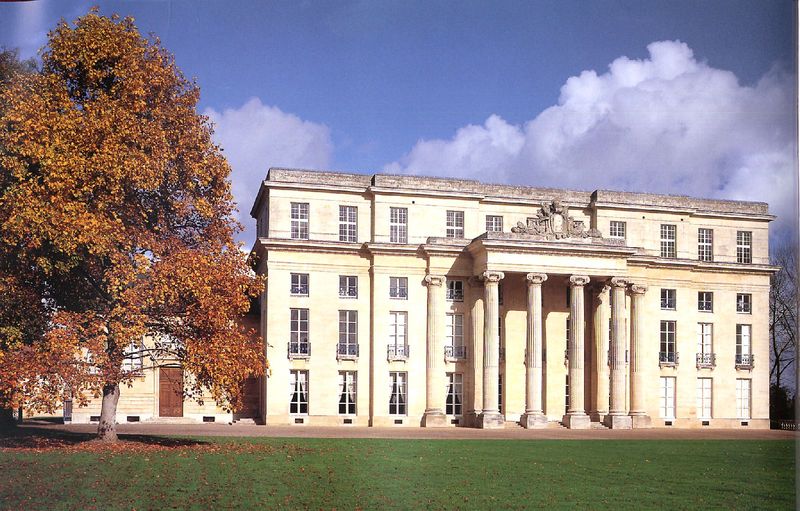
Titel: Schloss Bénouville
Künstler: Claude Nicolas Ledoux
Standort: Calvados, Schloss Bénouville (EU - F - Basse-Normandie)
Schlagwörter: baum, weiß, fenster, profil, säulen, gebäude, haus, rasen, schloss, wiese, architektur, sockel, stein, klassizismus, front, garten, treppe, stufen, foto, fotografie, eingang, palast, gesims, voluten, ionisch, portikus